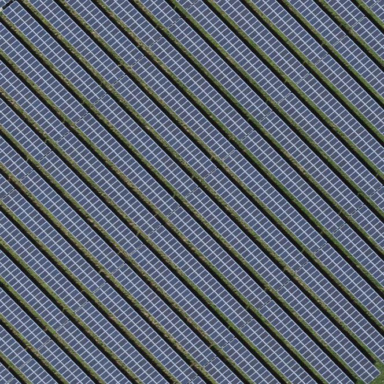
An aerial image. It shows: Solar power generator using photovoltaic method with solar photovoltaic panel types.